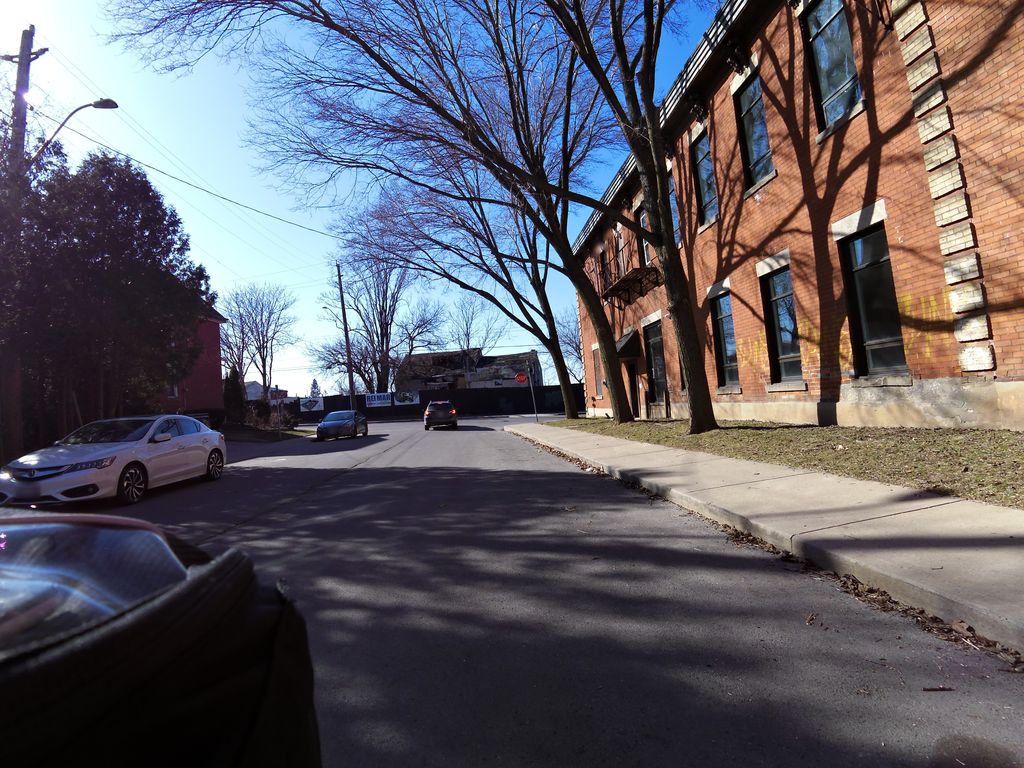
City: hamilton